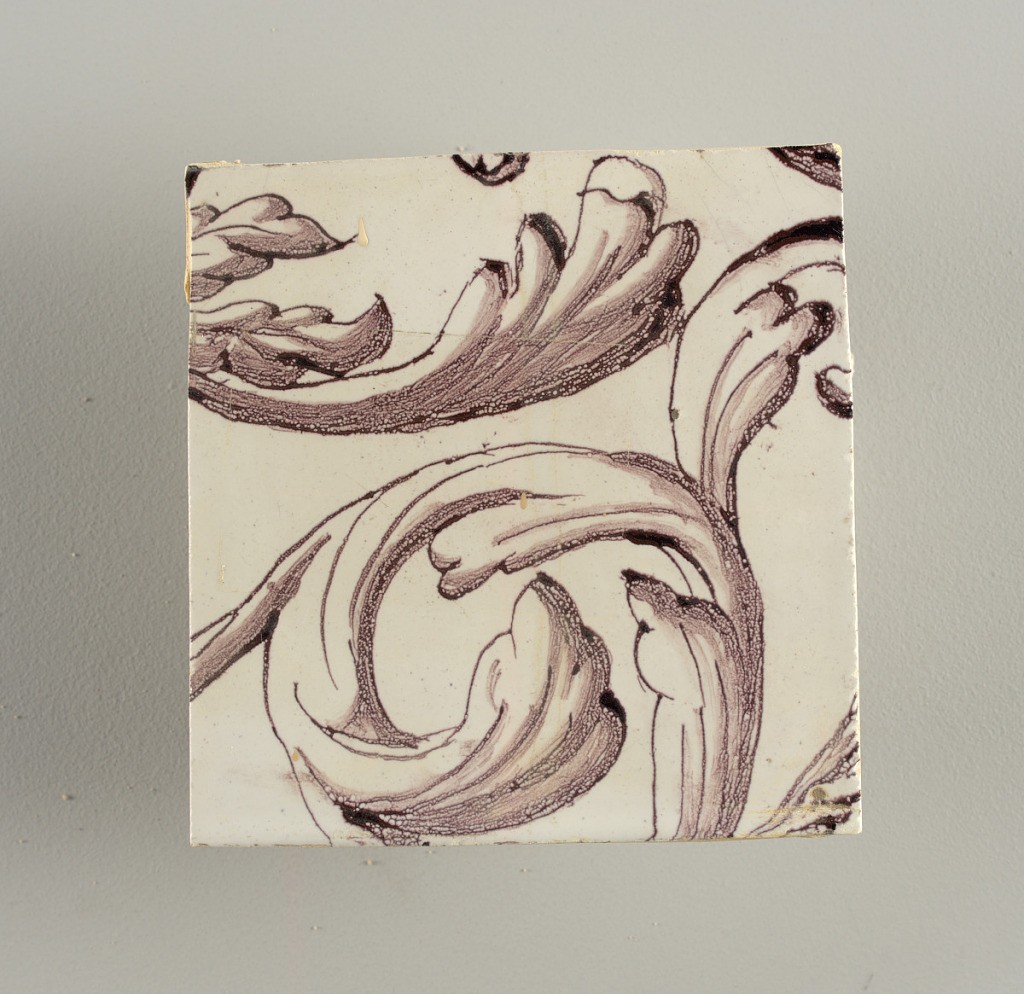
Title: Wall facing
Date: ca. 1725
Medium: Tin-glazed earthenware, underglaze
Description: Horizontal rectangle.  Thirty-seven tiles wide and twenty-one high with opening for door or window nineteen and one-half tiles high and twelve wide.  To left and right of opening, centered canopy above. Left, woman representing Hope, right, a sculputure urn.  Centered above opening, a mascaron.  Arabesque design of foliage.